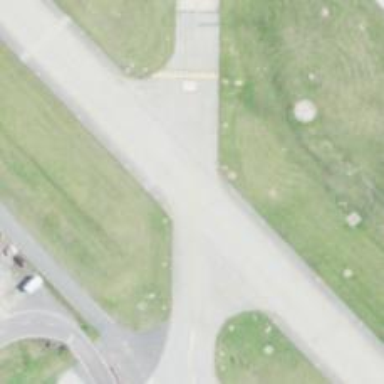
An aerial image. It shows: Image of taxiway at airport.